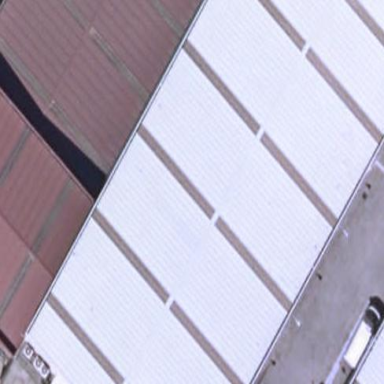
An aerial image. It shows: Industrial building.